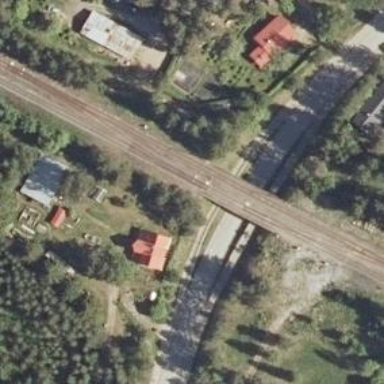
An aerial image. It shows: Continuous rail bridge over railway track.